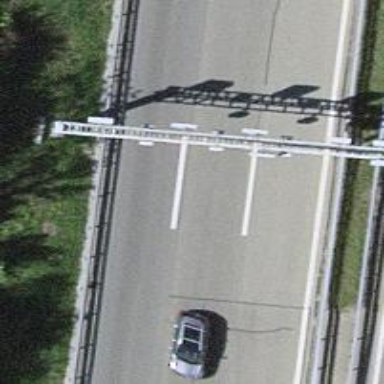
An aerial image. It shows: Gantry structure.